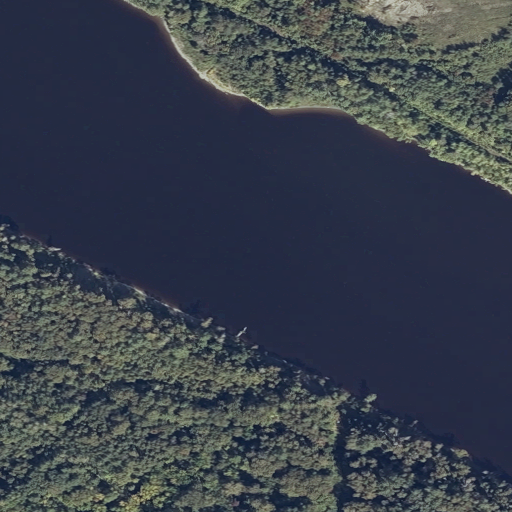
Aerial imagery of valley in Maine named Upper Saint John River Valley containing unknown, deciduous forest, open water, and mixed forest